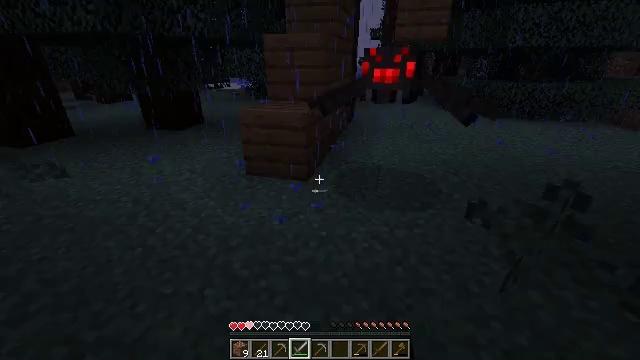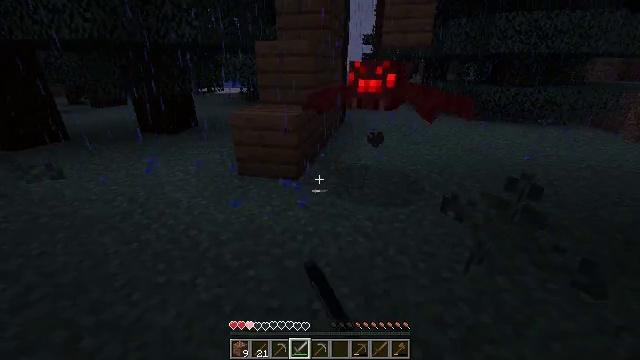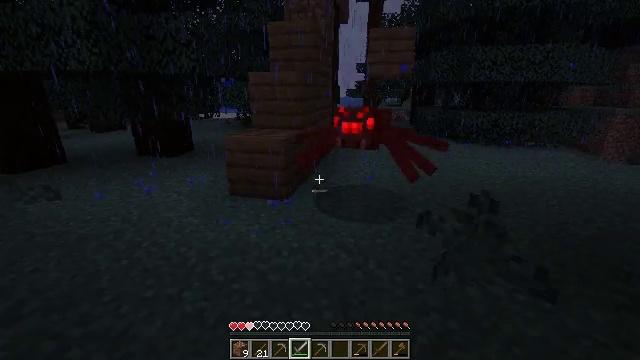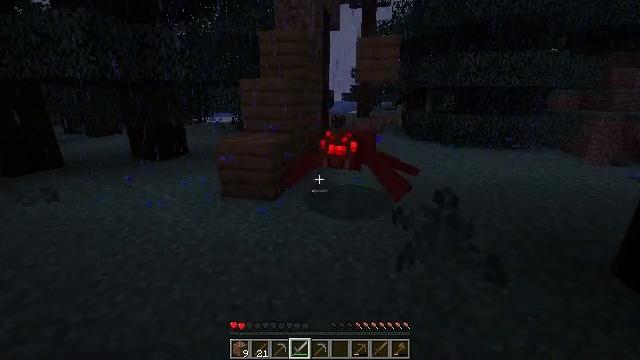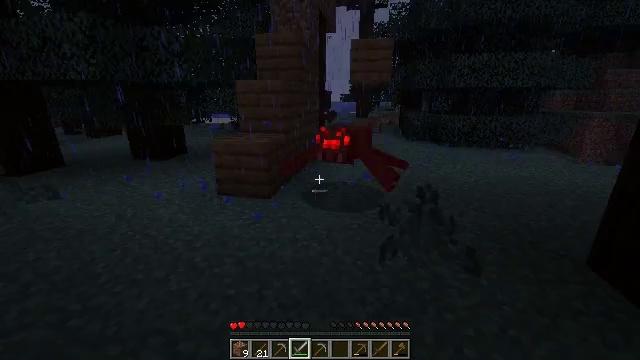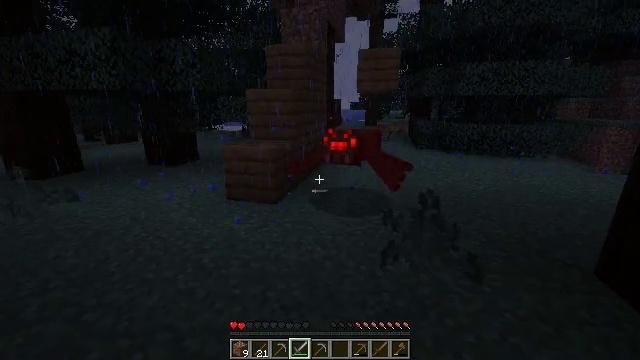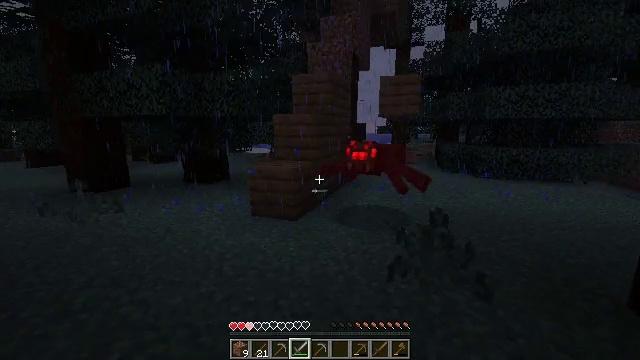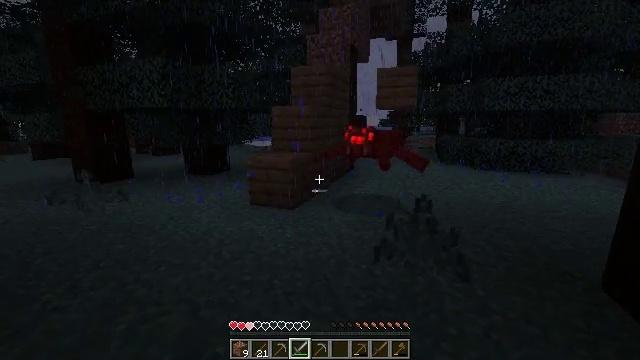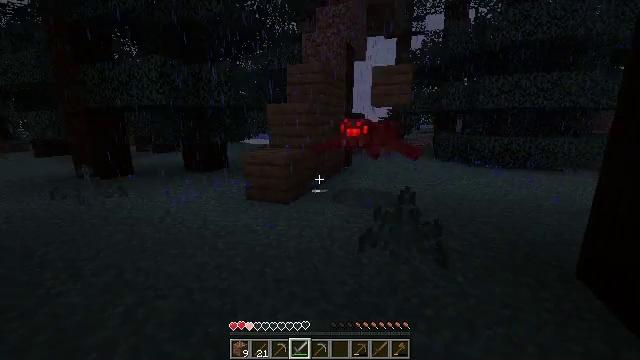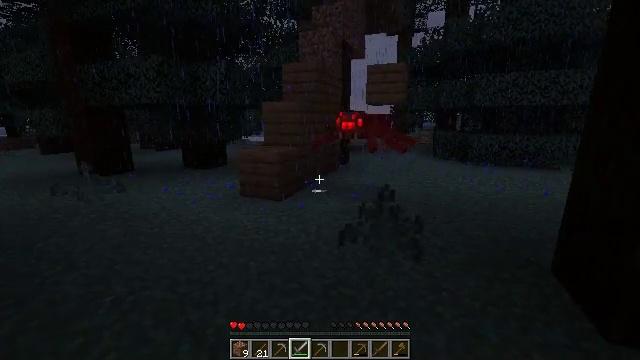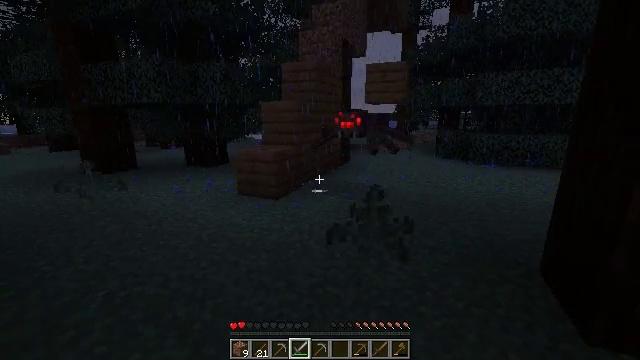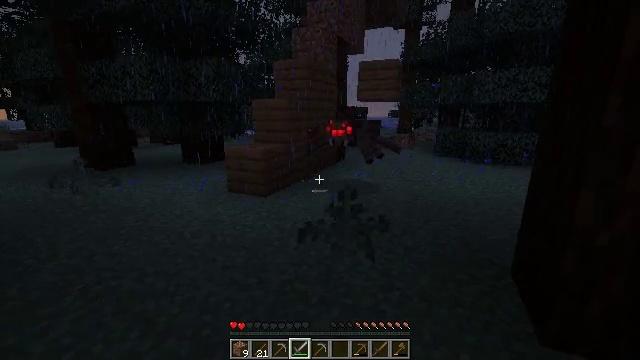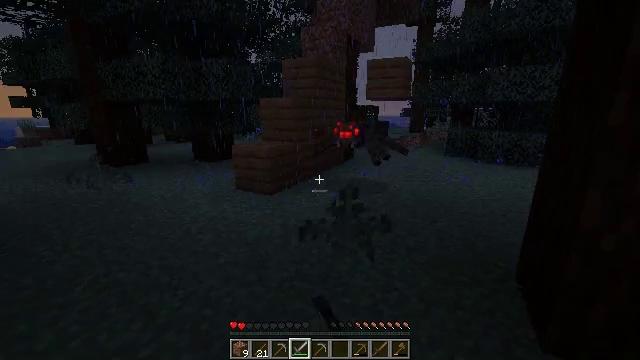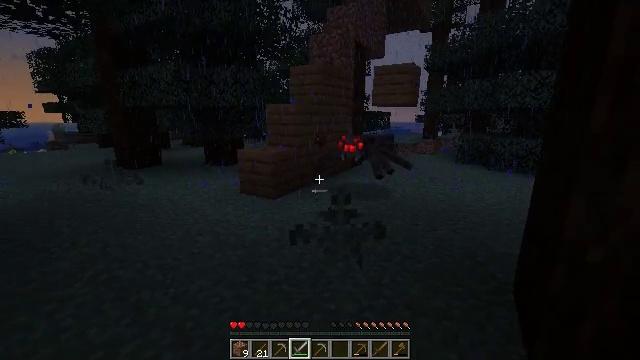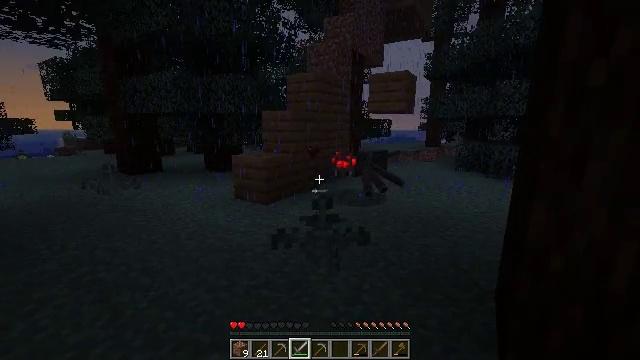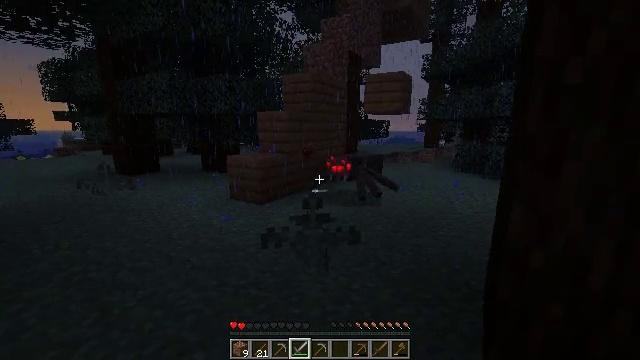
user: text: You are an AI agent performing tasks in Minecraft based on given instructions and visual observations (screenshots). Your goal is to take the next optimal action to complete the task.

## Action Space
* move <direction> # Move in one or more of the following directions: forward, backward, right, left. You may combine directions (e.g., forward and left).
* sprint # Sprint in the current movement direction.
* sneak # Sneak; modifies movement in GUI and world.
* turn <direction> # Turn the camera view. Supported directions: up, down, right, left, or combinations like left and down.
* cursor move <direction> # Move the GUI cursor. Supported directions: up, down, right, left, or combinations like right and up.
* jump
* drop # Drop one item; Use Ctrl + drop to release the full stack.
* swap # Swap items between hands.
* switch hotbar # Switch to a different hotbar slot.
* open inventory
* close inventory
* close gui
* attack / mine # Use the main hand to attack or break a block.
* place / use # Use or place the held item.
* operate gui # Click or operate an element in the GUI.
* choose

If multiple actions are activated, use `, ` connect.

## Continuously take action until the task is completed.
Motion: motion action
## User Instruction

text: Break the fern to clear the area.
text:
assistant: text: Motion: move back and move right, turn right and up, attack / mine
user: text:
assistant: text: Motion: move back and move right, turn up
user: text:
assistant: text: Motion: move back and move right, attack / mine
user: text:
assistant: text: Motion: move back and move right, attack / mine
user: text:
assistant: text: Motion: move back and move right, turn left and up, attack / mine
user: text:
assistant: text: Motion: move back and move right, turn left and up, attack / mine
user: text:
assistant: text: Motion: move back and move right, turn down, attack / mine
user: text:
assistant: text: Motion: move right, attack / mine
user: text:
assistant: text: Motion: move right, attack / mine
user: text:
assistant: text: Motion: move right, turn left
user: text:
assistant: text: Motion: move right, turn left, attack / mine
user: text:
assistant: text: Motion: move right, turn left, attack / mine
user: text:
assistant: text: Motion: move right, turn left and up, attack / mine
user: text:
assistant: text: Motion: move right, turn left and up
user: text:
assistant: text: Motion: move right
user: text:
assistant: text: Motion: move right, attack / mine
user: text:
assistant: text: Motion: move right, attack / mine
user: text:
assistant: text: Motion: move right, attack / mine
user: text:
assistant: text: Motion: move left
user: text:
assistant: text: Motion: move left, turn right, attack / mine
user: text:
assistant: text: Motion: move left, turn right, attack / mine
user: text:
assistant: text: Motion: move left, attack / mine
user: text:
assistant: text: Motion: move left
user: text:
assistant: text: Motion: move left, attack / mine
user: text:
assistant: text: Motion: move left, attack / mine
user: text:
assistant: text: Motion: move left, attack / mine
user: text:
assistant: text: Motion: move left, turn right and down, attack / mine
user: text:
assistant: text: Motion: move left, turn right and down, attack / mine
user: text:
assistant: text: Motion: move back and move left, turn right, attack / mine
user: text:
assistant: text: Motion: move back and move left, turn right, attack / mine